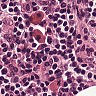
Metastatic tissue present: no